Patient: sex F, age 34
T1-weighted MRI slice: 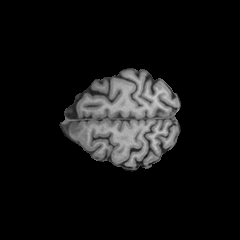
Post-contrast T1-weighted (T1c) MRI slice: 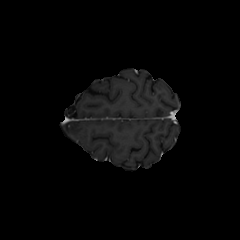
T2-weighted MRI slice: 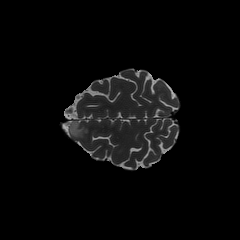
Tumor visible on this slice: yes
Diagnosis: Astrocytoma, IDH-mutant
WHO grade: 2